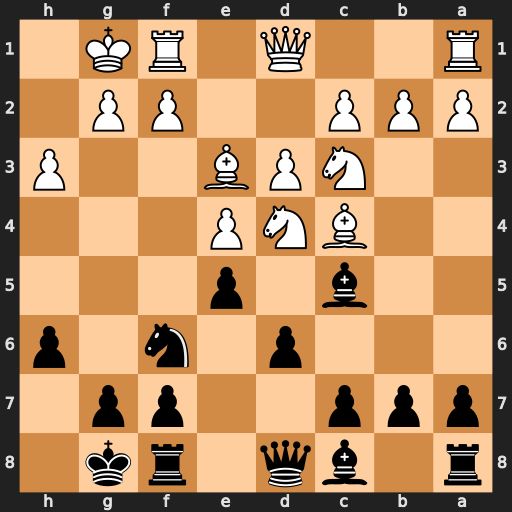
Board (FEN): r1bq1rk1/ppp2pp1/3p1n1p/2b1p3/2BNP3/2NPB2P/PPP2PP1/R2Q1RK1
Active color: b
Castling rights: -
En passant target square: -
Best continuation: exd4 Bd2 dxc3